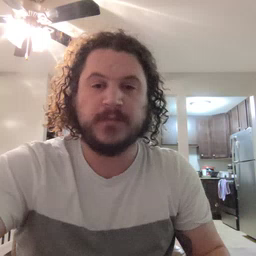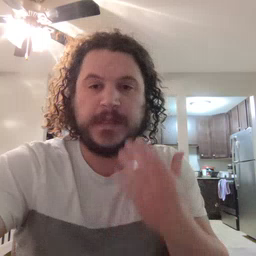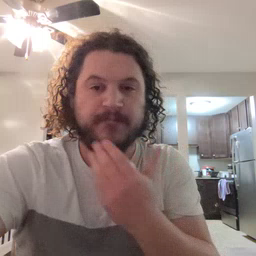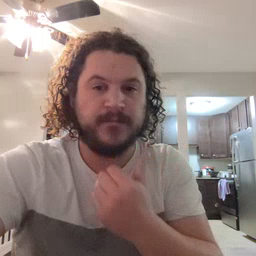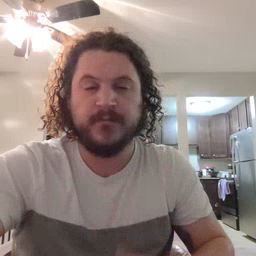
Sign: napkin